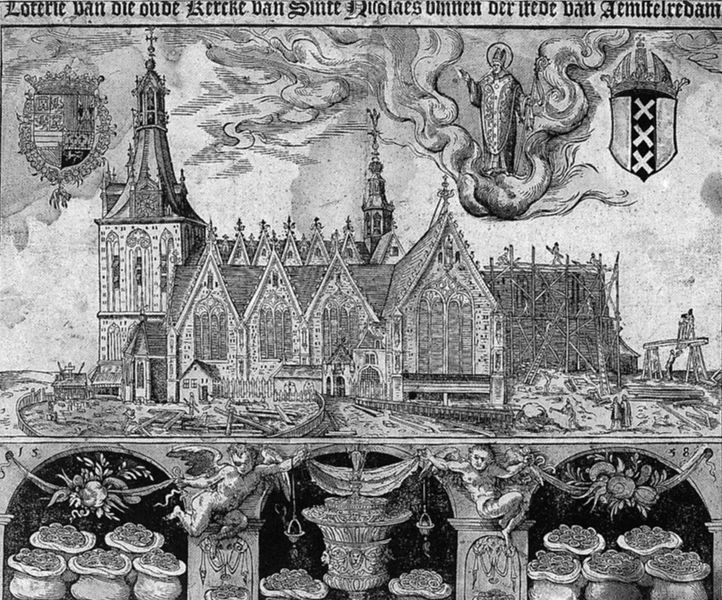
Titel: Loterijprent
Schlagwörter: gott, himmel, weiß, wolken, stadt, grau, holz, schwarz, straße, zeichnung, kirche, rauch, gold, gotik, sack, engel, säcke, zerstörung, bischof, tafel, keller, gerüst, dom, geld, druck, stich, kathedrale, aussenansicht, wappen, hölle, priester, gothik, bau, spruch, symbole, speicher, latein, wiederaufbau, x, ge, 1350, finazierung